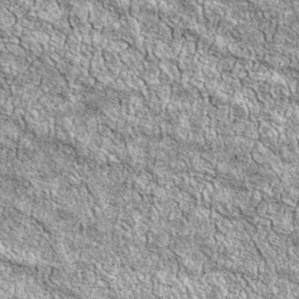
Label: non_frost